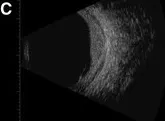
Transverse of OS showing diffuse choroidal thickening, and internal reflectivity representing a diffuse choroidal hemangioma with peripheral retinal detachment.
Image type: ophthalmic_imaging (b_scan)